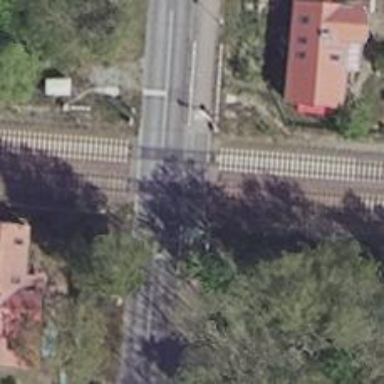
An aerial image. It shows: Railway crossing.